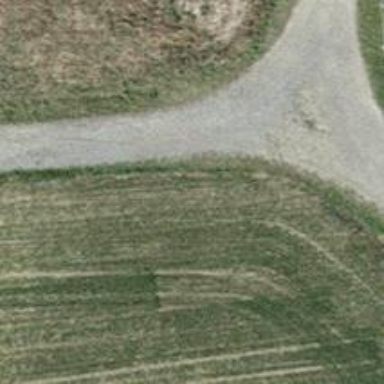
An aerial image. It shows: Pebblestone track with grade2 tracktype.